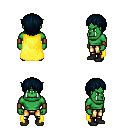
a pixel art fantasy rpg character, male body template, orc, green skin, yellow cape, gold greaves, raven plain hairstyle, leather bracers, black shoes, four views (front, back, left, right), 2x2 character sprite sheet, small pixel art, hard edges, no anti-aliasing